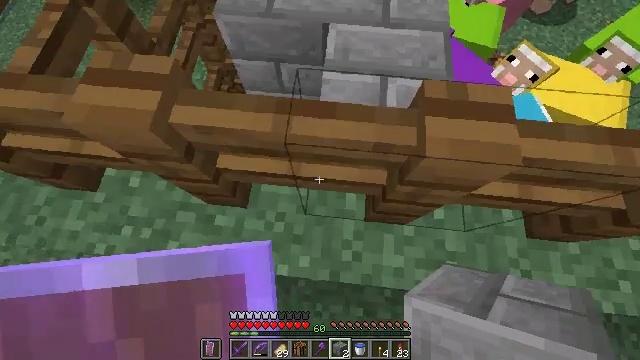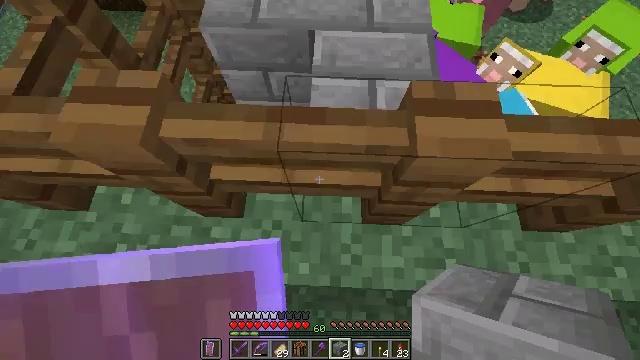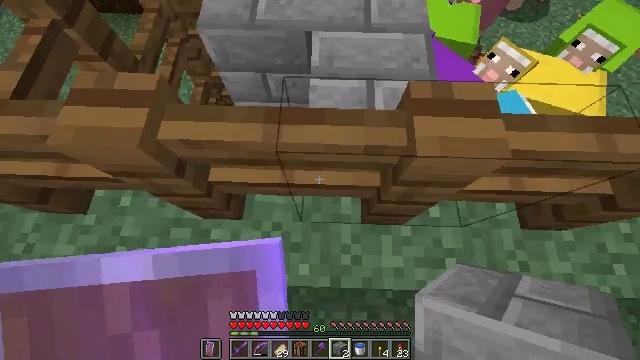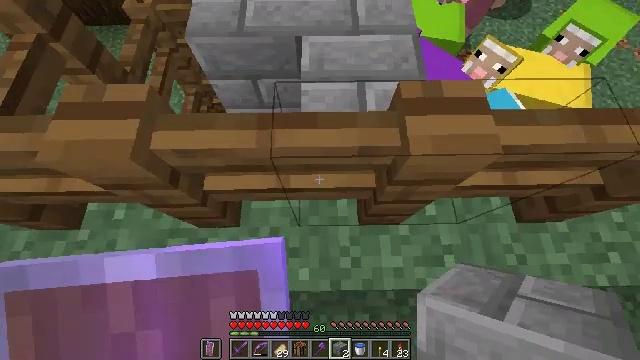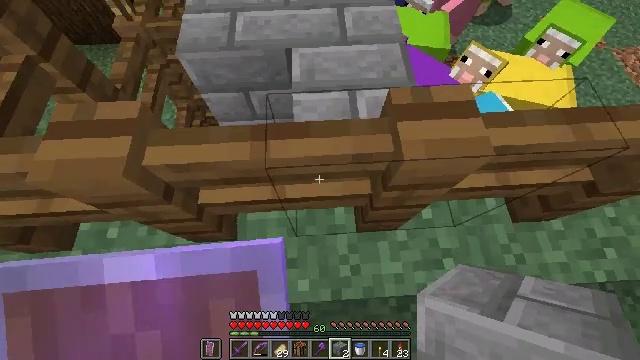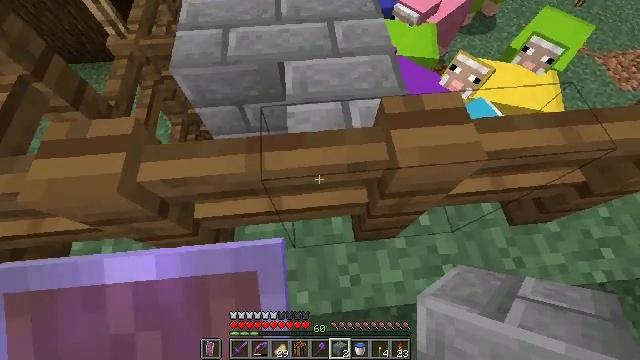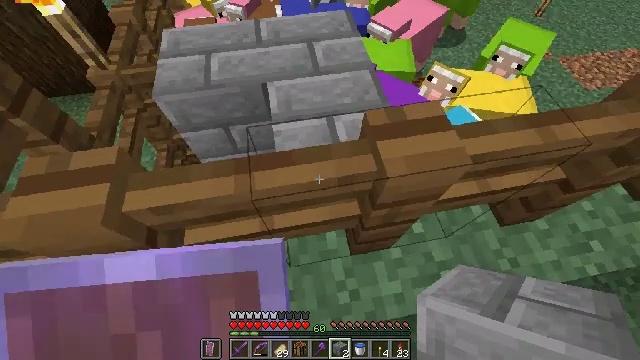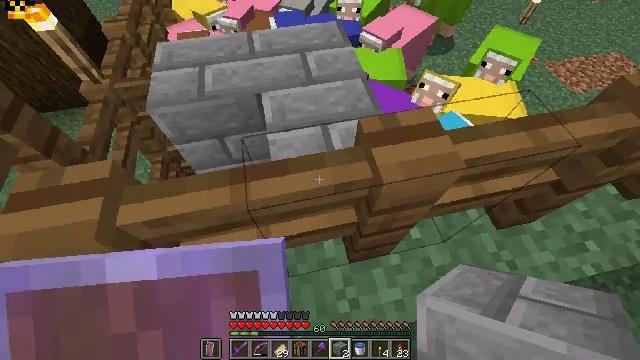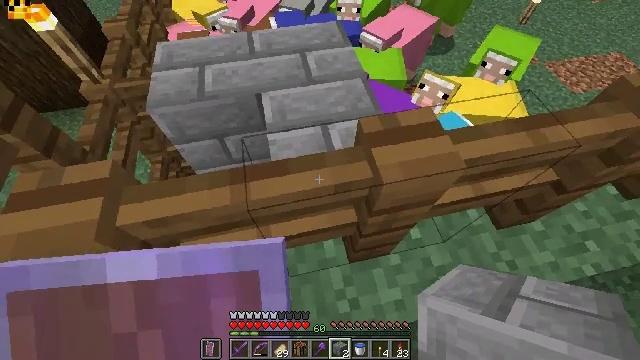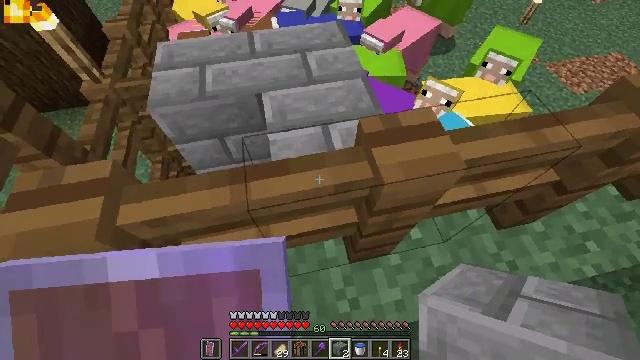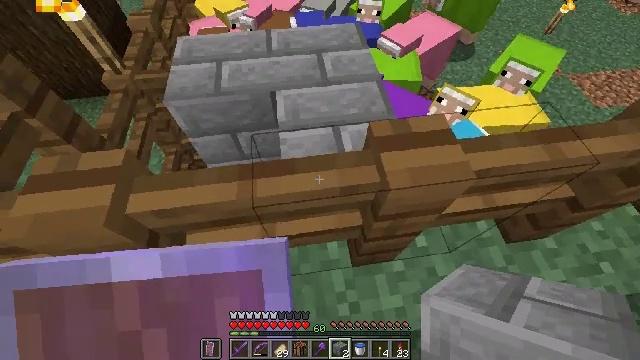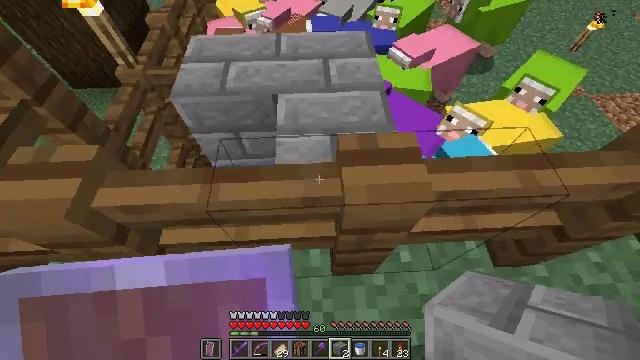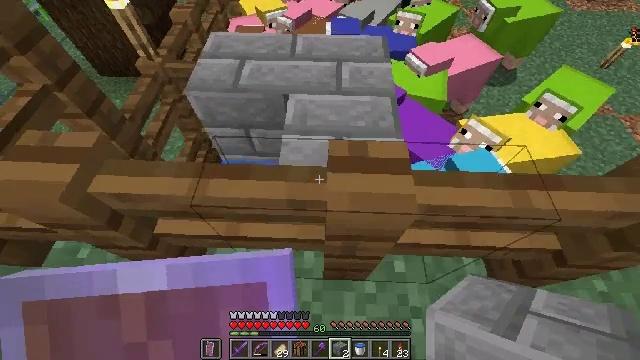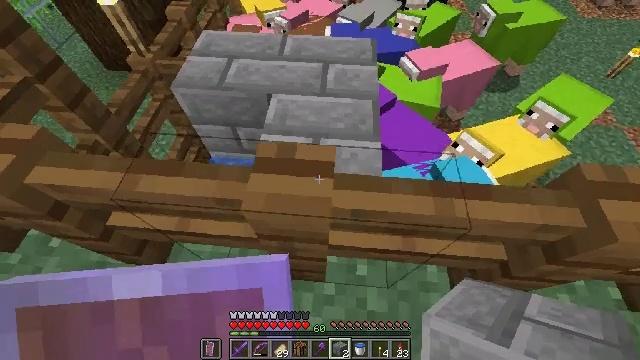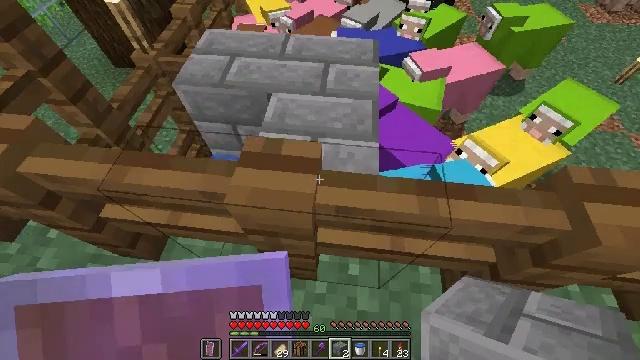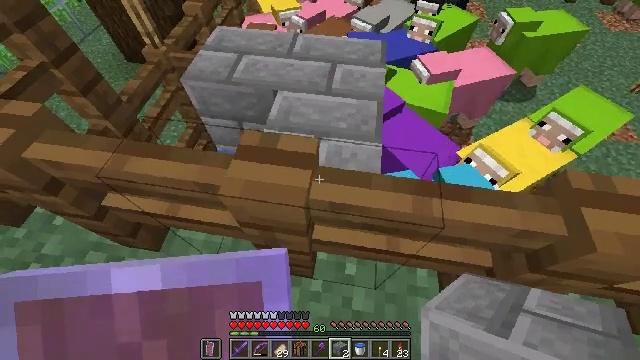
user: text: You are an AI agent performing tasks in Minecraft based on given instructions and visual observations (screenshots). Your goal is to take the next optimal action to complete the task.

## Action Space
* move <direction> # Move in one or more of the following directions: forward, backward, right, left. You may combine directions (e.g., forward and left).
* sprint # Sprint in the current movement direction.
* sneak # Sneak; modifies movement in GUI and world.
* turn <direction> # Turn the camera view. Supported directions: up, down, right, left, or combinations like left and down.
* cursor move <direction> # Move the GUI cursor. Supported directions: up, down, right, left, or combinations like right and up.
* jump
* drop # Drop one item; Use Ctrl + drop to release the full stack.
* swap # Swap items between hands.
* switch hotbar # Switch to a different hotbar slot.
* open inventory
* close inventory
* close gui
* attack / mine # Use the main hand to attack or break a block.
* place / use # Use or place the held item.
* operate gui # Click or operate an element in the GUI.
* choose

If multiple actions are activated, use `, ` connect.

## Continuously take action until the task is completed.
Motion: motion action
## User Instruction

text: Remove the spruce fence from the structure.
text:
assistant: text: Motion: turn right and up
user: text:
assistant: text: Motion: no_op
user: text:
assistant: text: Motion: turn right
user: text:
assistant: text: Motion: turn right and up
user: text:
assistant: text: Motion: turn right and up
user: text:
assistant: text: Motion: turn right and up
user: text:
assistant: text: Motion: turn right and up
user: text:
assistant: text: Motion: no_op
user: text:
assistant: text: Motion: no_op
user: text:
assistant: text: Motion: move right, turn left
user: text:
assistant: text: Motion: move right, turn left
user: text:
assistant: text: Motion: move right, turn left
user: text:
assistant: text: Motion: turn left
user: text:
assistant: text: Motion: turn left
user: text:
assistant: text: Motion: turn left
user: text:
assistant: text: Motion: no_op
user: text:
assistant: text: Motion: no_op
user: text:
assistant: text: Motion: no_op
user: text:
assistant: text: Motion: no_op
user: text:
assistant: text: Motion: no_op
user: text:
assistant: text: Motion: no_op
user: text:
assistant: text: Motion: no_op
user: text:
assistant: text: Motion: no_op
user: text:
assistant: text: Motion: no_op
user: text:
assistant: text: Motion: no_op
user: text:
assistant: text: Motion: no_op
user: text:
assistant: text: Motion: no_op
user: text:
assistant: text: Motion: no_op
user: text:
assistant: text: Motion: no_op
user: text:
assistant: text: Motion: no_op